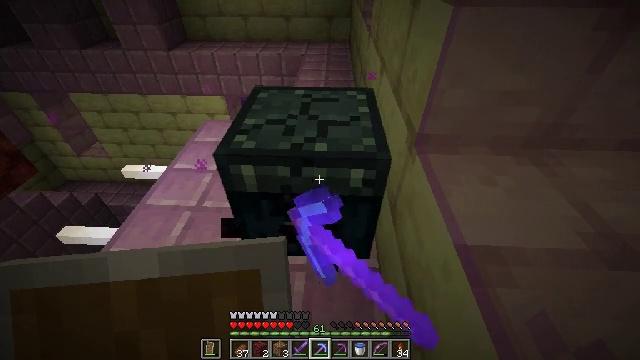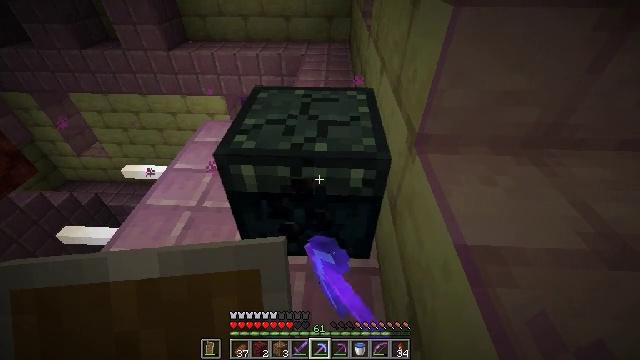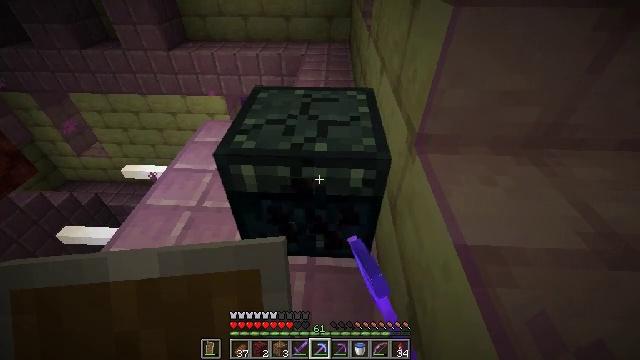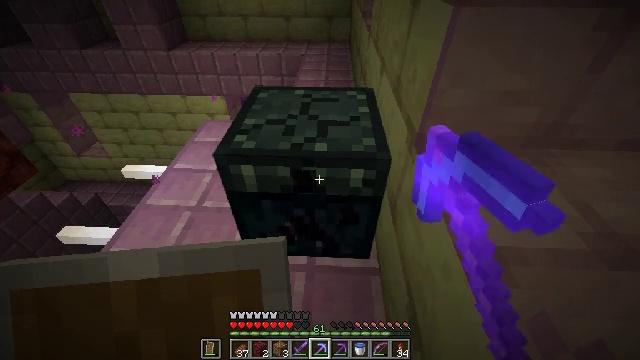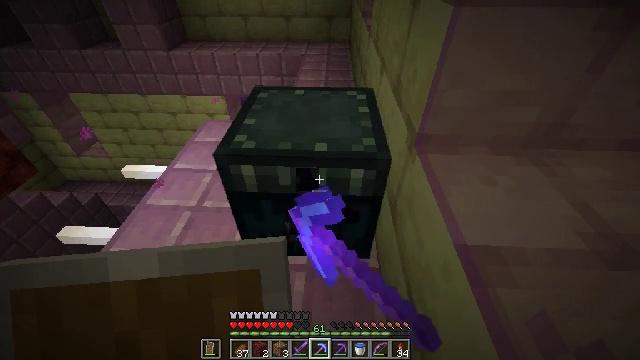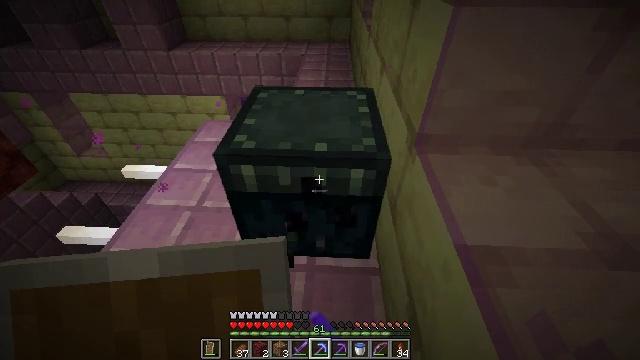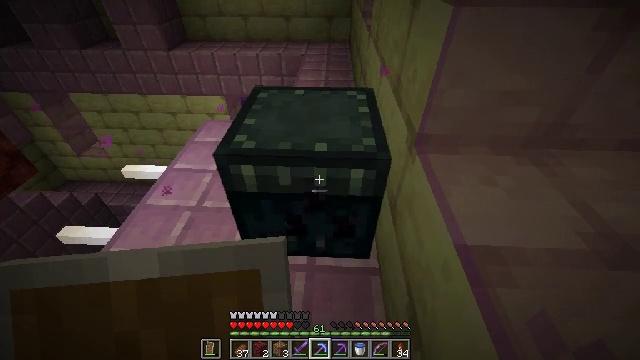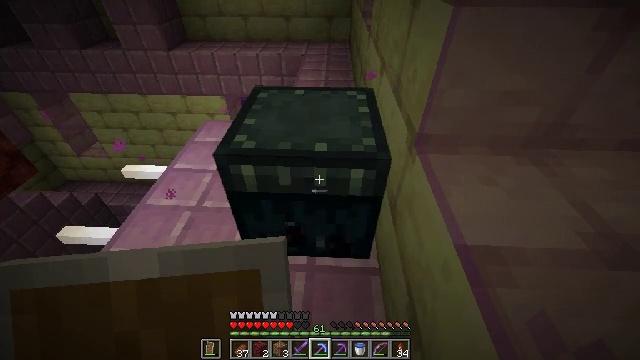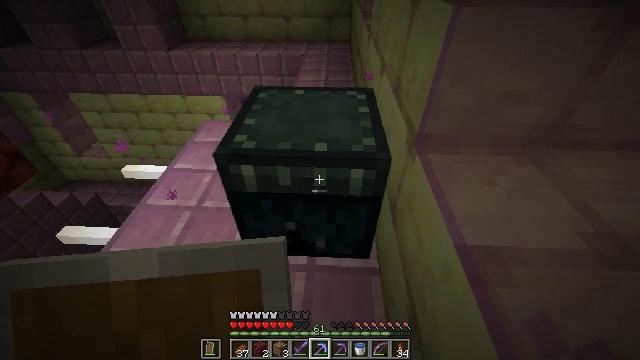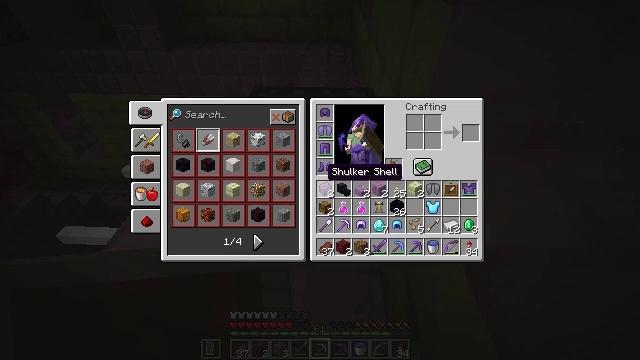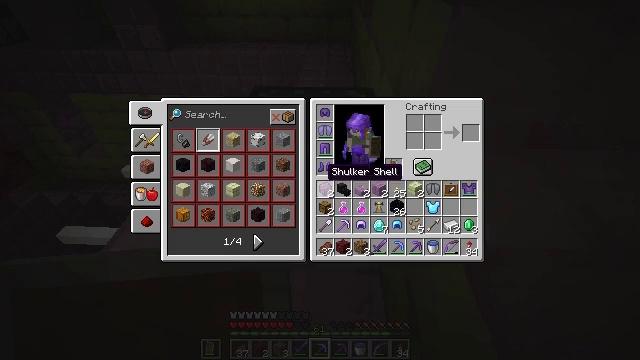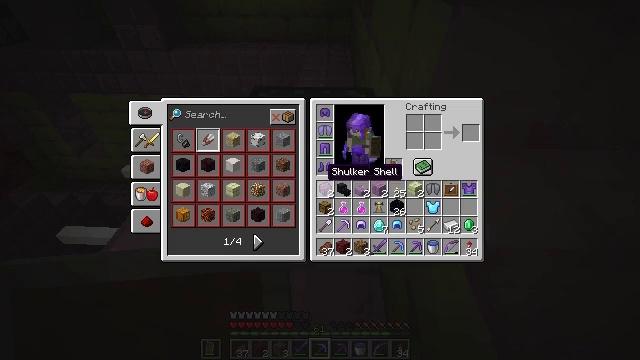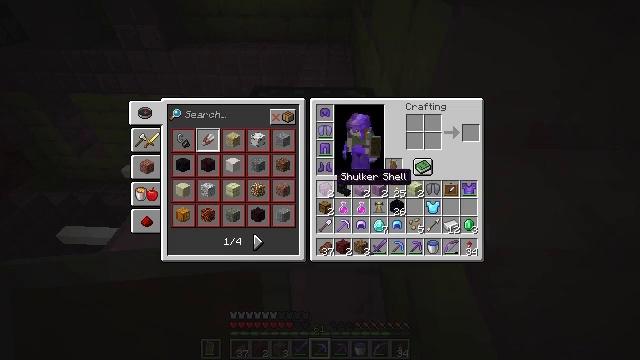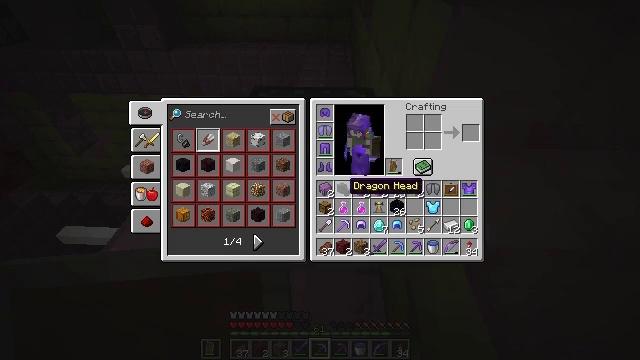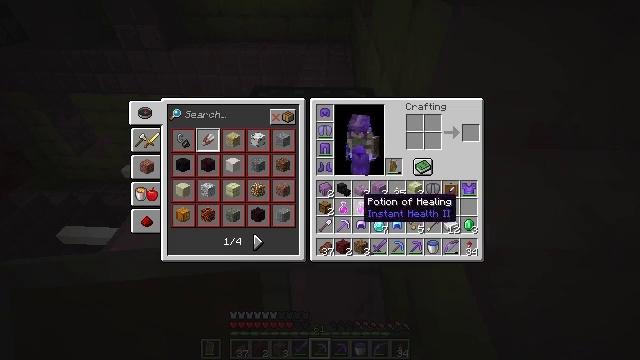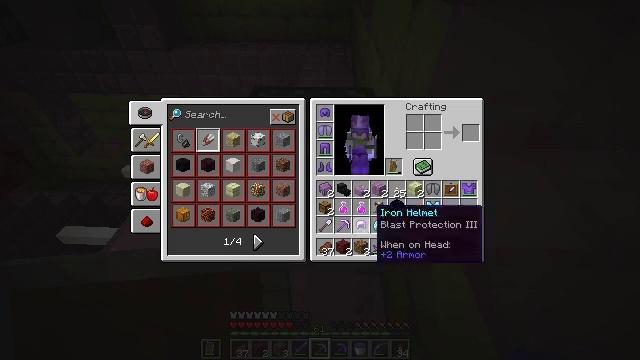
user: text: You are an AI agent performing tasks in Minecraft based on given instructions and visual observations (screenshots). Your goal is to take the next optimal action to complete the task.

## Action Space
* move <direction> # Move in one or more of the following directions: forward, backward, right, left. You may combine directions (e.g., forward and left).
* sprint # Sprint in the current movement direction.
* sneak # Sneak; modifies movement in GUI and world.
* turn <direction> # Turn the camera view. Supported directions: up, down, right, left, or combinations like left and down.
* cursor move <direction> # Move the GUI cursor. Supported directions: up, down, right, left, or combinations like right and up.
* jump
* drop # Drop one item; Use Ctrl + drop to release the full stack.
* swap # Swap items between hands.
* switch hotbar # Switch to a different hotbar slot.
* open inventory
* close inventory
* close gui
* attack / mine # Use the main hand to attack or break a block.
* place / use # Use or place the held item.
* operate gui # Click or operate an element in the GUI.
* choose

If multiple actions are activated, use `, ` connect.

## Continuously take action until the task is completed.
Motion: motion action
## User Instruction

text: Mine the ender chest.
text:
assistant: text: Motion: attack / mine
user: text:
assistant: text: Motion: attack / mine
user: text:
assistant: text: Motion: attack / mine
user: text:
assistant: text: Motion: no_op
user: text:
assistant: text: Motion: no_op
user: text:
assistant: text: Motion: no_op
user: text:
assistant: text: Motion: no_op
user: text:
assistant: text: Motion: no_op
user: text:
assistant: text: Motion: open inventory
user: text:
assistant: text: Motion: open inventory
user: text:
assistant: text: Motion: open inventory
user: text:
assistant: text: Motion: turn right
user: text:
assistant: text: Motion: turn right and down
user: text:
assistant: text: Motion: turn right and down
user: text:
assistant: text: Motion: turn right and down
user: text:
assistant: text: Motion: turn right and down
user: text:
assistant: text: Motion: turn right
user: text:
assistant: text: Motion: no_op
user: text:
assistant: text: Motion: no_op
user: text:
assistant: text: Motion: no_op
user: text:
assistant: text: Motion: no_op
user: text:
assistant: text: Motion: no_op
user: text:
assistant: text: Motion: no_op
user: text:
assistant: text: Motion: no_op
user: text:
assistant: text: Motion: no_op
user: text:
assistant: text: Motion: no_op
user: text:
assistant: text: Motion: no_op
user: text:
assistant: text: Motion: no_op
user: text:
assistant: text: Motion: no_op
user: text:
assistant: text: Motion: no_op